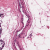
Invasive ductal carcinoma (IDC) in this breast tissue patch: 0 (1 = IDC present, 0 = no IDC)